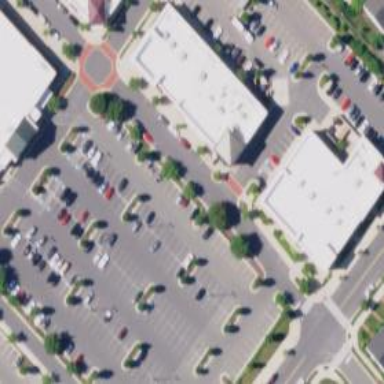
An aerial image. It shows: Retail building.